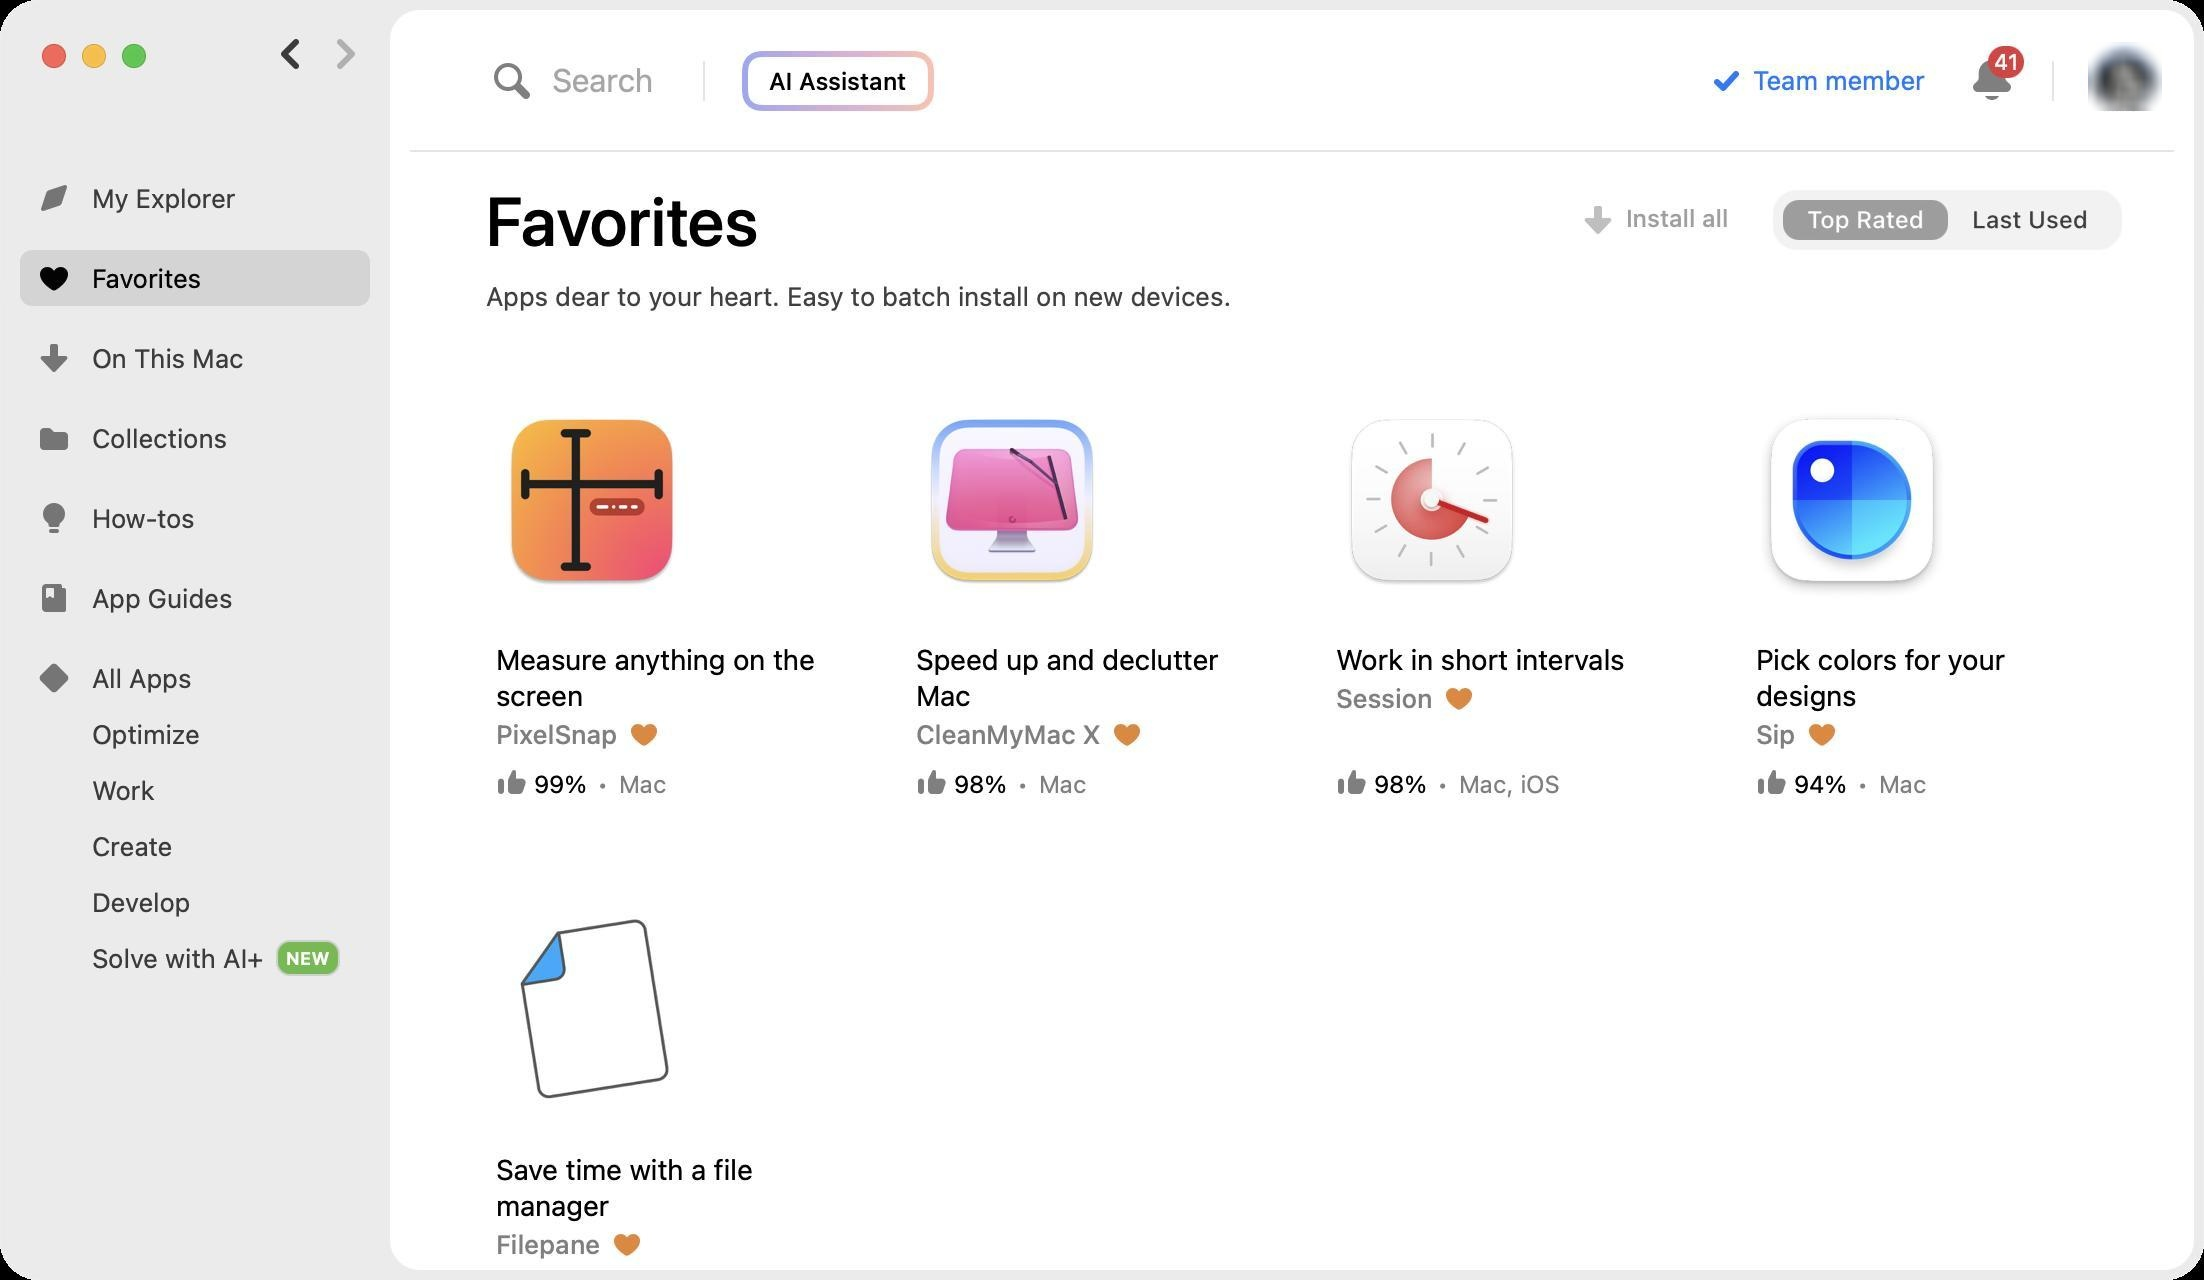
Accessibility tree:
{"name": "", "role": "AXWindow", "description": null, "role_description": "standard window", "value": null, "position": "220.00;132.00", "size": "1102;640", "children": [{"name": null, "role": "AXTable", "description": "Application categories", "role_description": "table", "value": null, "position": "10.00;85.00", "size": "175;408", "children": [{"name": null, "role": "AXRow", "description": null, "role_description": "table row", "value": null, "position": "10.00;85.00", "size": "175;40", "children": [{"name": null, "role": "AXCell", "description": null, "role_description": "cell", "value": null, "position": "16.00;85.00", "size": "163;40", "children": [{"name": null, "role": "AXImage", "description": "Discover", "role_description": "image", "value": null, "position": "19.00;91.00", "size": "16;16", "children": []}, {"name": null, "role": "AXStaticText", "description": null, "role_description": "text", "value": "My Explorer", "position": "44.00;91.00", "size": "76;16", "children": []}]}]}, {"name": null, "role": "AXRow", "description": null, "role_description": "table row", "value": null, "position": "10.00;125.00", "size": "175;40", "children": [{"name": null, "role": "AXCell", "description": null, "role_description": "cell", "value": null, "position": "16.00;125.00", "size": "163;40", "children": [{"name": null, "role": "AXImage", "description": "Favorites", "role_description": "image", "value": null, "position": "19.00;131.00", "size": "16;16", "children": []}, {"name": null, "role": "AXStaticText", "description": null, "role_description": "text", "value": "Favorites", "position": "44.00;131.00", "size": "59;16", "children": []}]}]}, {"name": null, "role": "AXRow", "description": null, "role_description": "table row", "value": null, "position": "10.00;165.00", "size": "175;40", "children": [{"name": null, "role": "AXCell", "description": null, "role_description": "cell", "value": null, "position": "16.00;165.00", "size": "163;40", "children": [{"name": null, "role": "AXImage", "description": "OnThisMac", "role_description": "image", "value": null, "position": "19.00;171.00", "size": "16;16", "children": []}, {"name": null, "role": "AXStaticText", "description": null, "role_description": "text", "value": "On This Mac", "position": "44.00;171.00", "size": "80;16", "children": []}]}]}, {"name": null, "role": "AXRow", "description": null, "role_description": "table row", "value": null, "position": "10.00;205.00", "size": "175;40", "children": [{"name": null, "role": "AXCell", "description": null, "role_description": "cell", "value": null, "position": "16.00;205.00", "size": "163;40", "children": [{"name": null, "role": "AXImage", "description": "Collections", "role_description": "image", "value": null, "position": "19.00;211.00", "size": "16;16", "children": []}, {"name": null, "role": "AXStaticText", "description": null, "role_description": "text", "value": "Collections", "position": "44.00;211.00", "size": "72;16", "children": []}]}]}, {"name": null, "role": "AXRow", "description": null, "role_description": "table row", "value": null, "position": "10.00;245.00", "size": "175;40", "children": [{"name": null, "role": "AXCell", "description": null, "role_description": "cell", "value": null, "position": "16.00;245.00", "size": "163;40", "children": [{"name": null, "role": "AXImage", "description": "How Tos", "role_description": "image", "value": null, "position": "19.00;251.00", "size": "16;16", "children": []}, {"name": null, "role": "AXStaticText", "description": null, "role_description": "text", "value": "How-tos", "position": "44.00;251.00", "size": "56;16", "children": []}]}]}, {"name": null, "role": "AXRow", "description": null, "role_description": "table row", "value": null, "position": "10.00;285.00", "size": "175;40", "children": [{"name": null, "role": "AXCell", "description": null, "role_description": "cell", "value": null, "position": "16.00;285.00", "size": "163;40", "children": [{"name": null, "role": "AXImage", "description": "Tutorials", "role_description": "image", "value": null, "position": "19.00;291.00", "size": "16;16", "children": []}, {"name": null, "role": "AXStaticText", "description": null, "role_description": "text", "value": "App Guides", "position": "44.00;291.00", "size": "74;16", "children": []}]}]}, {"name": null, "role": "AXRow", "description": null, "role_description": "table row", "value": null, "position": "10.00;325.00", "size": "175;28", "children": [{"name": null, "role": "AXCell", "description": null, "role_description": "cell", "value": null, "position": "16.00;325.00", "size": "163;28", "children": [{"name": null, "role": "AXImage", "description": "AllApps", "role_description": "image", "value": null, "position": "19.00;331.00", "size": "16;16", "children": []}, {"name": null, "role": "AXStaticText", "description": null, "role_description": "text", "value": "All Apps", "position": "44.00;331.00", "size": "54;16", "children": []}]}]}, {"name": null, "role": "AXRow", "description": null, "role_description": "table row", "value": null, "position": "10.00;353.00", "size": "175;28", "children": [{"name": null, "role": "AXCell", "description": null, "role_description": "cell", "value": null, "position": "16.00;353.00", "size": "163;28", "children": [{"name": null, "role": "AXImage", "description": "", "role_description": "image", "value": null, "position": "19.00;359.00", "size": "16;16", "children": []}, {"name": null, "role": "AXStaticText", "description": null, "role_description": "text", "value": "Optimize", "position": "44.00;359.00", "size": "58;16", "children": []}]}]}, {"name": null, "role": "AXRow", "description": null, "role_description": "table row", "value": null, "position": "10.00;381.00", "size": "175;28", "children": [{"name": null, "role": "AXCell", "description": null, "role_description": "cell", "value": null, "position": "16.00;381.00", "size": "163;28", "children": [{"name": null, "role": "AXImage", "description": "", "role_description": "image", "value": null, "position": "19.00;387.00", "size": "16;16", "children": []}, {"name": null, "role": "AXStaticText", "description": null, "role_description": "text", "value": "Work", "position": "44.00;387.00", "size": "36;16", "children": []}]}]}, {"name": null, "role": "AXRow", "description": null, "role_description": "table row", "value": null, "position": "10.00;409.00", "size": "175;28", "children": [{"name": null, "role": "AXCell", "description": null, "role_description": "cell", "value": null, "position": "16.00;409.00", "size": "163;28", "children": [{"name": null, "role": "AXImage", "description": "", "role_description": "image", "value": null, "position": "19.00;415.00", "size": "16;16", "children": []}, {"name": null, "role": "AXStaticText", "description": null, "role_description": "text", "value": "Create", "position": "44.00;415.00", "size": "44;16", "children": []}]}]}, {"name": null, "role": "AXRow", "description": null, "role_description": "table row", "value": null, "position": "10.00;437.00", "size": "175;28", "children": [{"name": null, "role": "AXCell", "description": null, "role_description": "cell", "value": null, "position": "16.00;437.00", "size": "163;28", "children": [{"name": null, "role": "AXImage", "description": "", "role_description": "image", "value": null, "position": "19.00;443.00", "size": "16;16", "children": []}, {"name": null, "role": "AXStaticText", "description": null, "role_description": "text", "value": "Develop", "position": "44.00;443.00", "size": "54;16", "children": []}]}]}, {"name": null, "role": "AXRow", "description": null, "role_description": "table row", "value": null, "position": "10.00;465.00", "size": "175;28", "children": [{"name": null, "role": "AXCell", "description": null, "role_description": "cell", "value": null, "position": "16.00;465.00", "size": "163;28", "children": [{"name": null, "role": "AXImage", "description": "", "role_description": "image", "value": null, "position": "19.00;471.00", "size": "16;16", "children": []}, {"name": null, "role": "AXStaticText", "description": null, "role_description": "text", "value": "Solve with AI+", "position": "44.00;471.00", "size": "90;16", "children": []}, {"name": null, "role": "AXStaticText", "description": null, "role_description": "text", "value": "NEW", "position": "139.00;473.50", "size": "30;11", "children": []}]}]}, {"name": null, "role": "AXColumn", "description": null, "role_description": "column", "value": null, "position": "10.00;85.00", "size": "175;408", "children": []}]}, {"name": null, "role": "AXUnknown", "description": "Forward", "role_description": "unknown", "value": null, "position": "166.00;19.00", "size": "14;16", "children": [{"name": null, "role": "AXImage", "description": "", "role_description": "image", "value": null, "position": "168.00;19.00", "size": "10;16", "children": []}]}, {"name": null, "role": "AXUnknown", "description": "Back", "role_description": "unknown", "value": null, "position": "138.00;19.00", "size": "14;16", "children": [{"name": null, "role": "AXImage", "description": "NavigationArrow", "role_description": "image", "value": null, "position": "140.00;19.00", "size": "10;16", "children": []}]}, {"name": null, "role": "AXGroup", "description": null, "role_description": "group", "value": null, "position": "195.00;5.00", "size": "902;630", "children": [{"name": null, "role": "AXScrollArea", "description": null, "role_description": "scroll area", "value": null, "position": "231.00;76.00", "size": "866;539", "children": [{"name": null, "role": "AXList", "description": "Application collection view", "role_description": "collection", "value": null, "position": "231.00;50.00", "size": "830;625", "children": [{"name": null, "role": "AXList", "description": "Favorites", "role_description": "section", "value": null, "position": "231.00;50.00", "size": "866;625", "children": [{"name": null, "role": "AXGroup", "description": null, "role_description": "group", "value": null, "position": "231.00;50.00", "size": "830;135", "children": [{"name": null, "role": "AXStaticText", "description": null, "role_description": "text", "value": "Favorites", "position": "241.00;90.00", "size": "141;40", "children": []}, {"name": null, "role": "AXStaticText", "description": null, "role_description": "text", "value": "Apps dear to your heart. Easy to batch install on new devices.", "position": "241.00;140.00", "size": "377;16", "children": []}, {"name": null, "role": "AXGroup", "description": "Sort all apps", "role_description": "group", "value": null, "position": "886.50;95.00", "size": "174;30", "children": [{"name": null, "role": "AXRadioButton", "description": "Top Rated", "role_description": "radio button", "value": true, "position": "891.50;100.00", "size": "82;20", "children": []}, {"name": null, "role": "AXRadioButton", "description": "Last Used", "role_description": "radio button", "value": false, "position": "974.00;100.00", "size": "82;20", "children": []}]}, {"name": null, "role": "AXButton", "description": "Install all", "role_description": "button", "value": null, "position": "791.00;95.00", "size": "76;30", "children": [{"name": null, "role": "AXStaticText", "description": null, "role_description": "text", "value": "Install all", "position": "811.00;101.50", "size": "56;15", "children": []}]}]}, {"name": null, "role": "AXGroup", "description": null, "role_description": "group", "value": null, "position": "231.00;185.00", "size": "200;235", "children": [{"name": null, "role": "AXLink", "description": "PixelSnap", "role_description": "link", "value": null, "position": "246.00;200.00", "size": "170;205", "children": [{"name": null, "role": "AXImage", "description": "Application icon", "role_description": "image", "value": null, "position": "246.00;200.00", "size": "100;100", "children": []}, {"name": null, "role": "AXStaticText", "description": null, "role_description": "text", "value": "PixelSnap", "position": "246.00;359.00", "size": "65;17", "children": []}, {"name": null, "role": "AXButton", "description": "Favorite", "role_description": "button", "value": null, "position": "312.00;357.50", "size": "20;20", "children": []}, {"name": null, "role": "AXStaticText", "description": null, "role_description": "text", "value": "Measure anything on the screen", "position": "246.00;320.00", "size": "170;36", "children": []}, {"name": null, "role": "AXImage", "description": "RateAppIcon", "role_description": "image", "value": null, "position": "248.00;384.00", "size": "16;16", "children": []}, {"name": null, "role": "AXStaticText", "description": null, "role_description": "text", "value": "99%", "position": "265.00;384.50", "size": "30;15", "children": []}, {"name": null, "role": "AXStaticText", "description": null, "role_description": "text", "value": "•", "position": "296.50;384.50", "size": "10;15", "children": []}, {"name": null, "role": "AXStaticText", "description": null, "role_description": "text", "value": "Mac", "position": "307.50;384.50", "size": "28;15", "children": []}]}]}, {"name": null, "role": "AXGroup", "description": null, "role_description": "group", "value": null, "position": "441.00;185.00", "size": "200;235", "children": [{"name": null, "role": "AXLink", "description": "CleanMyMac X", "role_description": "link", "value": null, "position": "456.00;200.00", "size": "170;205", "children": [{"name": null, "role": "AXImage", "description": "Application icon", "role_description": "image", "value": null, "position": "456.00;200.00", "size": "100;100", "children": []}, {"name": null, "role": "AXStaticText", "description": null, "role_description": "text", "value": "CleanMyMac X", "position": "456.00;359.00", "size": "96;17", "children": []}, {"name": null, "role": "AXButton", "description": "Favorite", "role_description": "button", "value": null, "position": "553.50;357.50", "size": "20;20", "children": []}, {"name": null, "role": "AXStaticText", "description": null, "role_description": "text", "value": "Speed up and declutter Mac", "position": "456.00;320.00", "size": "170;36", "children": []}, {"name": null, "role": "AXImage", "description": "RateAppIcon", "role_description": "image", "value": null, "position": "458.00;384.00", "size": "16;16", "children": []}, {"name": null, "role": "AXStaticText", "description": null, "role_description": "text", "value": "98%", "position": "475.00;384.50", "size": "30;15", "children": []}, {"name": null, "role": "AXStaticText", "description": null, "role_description": "text", "value": "•", "position": "506.50;384.50", "size": "10;15", "children": []}, {"name": null, "role": "AXStaticText", "description": null, "role_description": "text", "value": "Mac", "position": "517.50;384.50", "size": "28;15", "children": []}]}]}, {"name": null, "role": "AXGroup", "description": null, "role_description": "group", "value": null, "position": "651.00;185.00", "size": "200;235", "children": [{"name": null, "role": "AXLink", "description": "Session", "role_description": "link", "value": null, "position": "666.00;200.00", "size": "170;205", "children": [{"name": null, "role": "AXImage", "description": "Application icon", "role_description": "image", "value": null, "position": "666.00;200.00", "size": "100;100", "children": []}, {"name": null, "role": "AXStaticText", "description": null, "role_description": "text", "value": "Session", "position": "666.00;341.00", "size": "52;17", "children": []}, {"name": null, "role": "AXButton", "description": "Favorite", "role_description": "button", "value": null, "position": "719.50;339.50", "size": "20;20", "children": []}, {"name": null, "role": "AXStaticText", "description": null, "role_description": "text", "value": "Work in short intervals", "position": "666.00;320.00", "size": "170;18", "children": []}, {"name": null, "role": "AXImage", "description": "RateAppIcon", "role_description": "image", "value": null, "position": "668.00;384.00", "size": "16;16", "children": []}, {"name": null, "role": "AXStaticText", "description": null, "role_description": "text", "value": "98%", "position": "685.00;384.50", "size": "30;15", "children": []}, {"name": null, "role": "AXStaticText", "description": null, "role_description": "text", "value": "•", "position": "716.50;384.50", "size": "10;15", "children": []}, {"name": null, "role": "AXStaticText", "description": null, "role_description": "text", "value": "Mac, iOS", "position": "727.50;384.50", "size": "55;15", "children": []}]}]}, {"name": null, "role": "AXGroup", "description": null, "role_description": "group", "value": null, "position": "861.00;185.00", "size": "200;235", "children": [{"name": null, "role": "AXLink", "description": "Sip", "role_description": "link", "value": null, "position": "876.00;200.00", "size": "170;205", "children": [{"name": null, "role": "AXImage", "description": "Application icon", "role_description": "image", "value": null, "position": "876.00;200.00", "size": "100;100", "children": []}, {"name": null, "role": "AXStaticText", "description": null, "role_description": "text", "value": "Sip", "position": "876.00;359.00", "size": "24;17", "children": []}, {"name": null, "role": "AXButton", "description": "Favorite", "role_description": "button", "value": null, "position": "901.00;357.50", "size": "20;20", "children": []}, {"name": null, "role": "AXStaticText", "description": null, "role_description": "text", "value": "Pick colors for your designs", "position": "876.00;320.00", "size": "170;36", "children": []}, {"name": null, "role": "AXImage", "description": "RateAppIcon", "role_description": "image", "value": null, "position": "878.00;384.00", "size": "16;16", "children": []}, {"name": null, "role": "AXStaticText", "description": null, "role_description": "text", "value": "94%", "position": "895.00;384.50", "size": "30;15", "children": []}, {"name": null, "role": "AXStaticText", "description": null, "role_description": "text", "value": "•", "position": "926.50;384.50", "size": "10;15", "children": []}, {"name": null, "role": "AXStaticText", "description": null, "role_description": "text", "value": "Mac", "position": "937.50;384.50", "size": "28;15", "children": []}]}]}, {"name": null, "role": "AXGroup", "description": null, "role_description": "group", "value": null, "position": "231.00;440.00", "size": "200;235", "children": [{"name": null, "role": "AXLink", "description": "Filepane", "role_description": "link", "value": null, "position": "246.00;455.00", "size": "170;205", "children": [{"name": null, "role": "AXImage", "description": "Application icon", "role_description": "image", "value": null, "position": "246.00;455.00", "size": "100;100", "children": []}, {"name": null, "role": "AXStaticText", "description": null, "role_description": "text", "value": "Filepane", "position": "246.00;614.00", "size": "56;17", "children": []}, {"name": null, "role": "AXButton", "description": "Favorite", "role_description": "button", "value": null, "position": "303.50;612.50", "size": "20;20", "children": []}, {"name": null, "role": "AXStaticText", "description": null, "role_description": "text", "value": "Save time with a file manager", "position": "246.00;575.00", "size": "170;36", "children": []}, {"name": null, "role": "AXImage", "description": "RateAppIcon", "role_description": "image", "value": null, "position": "248.00;639.00", "size": "16;16", "children": []}, {"name": null, "role": "AXStaticText", "description": null, "role_description": "text", "value": "93%", "position": "265.00;639.50", "size": "30;15", "children": []}, {"name": null, "role": "AXStaticText", "description": null, "role_description": "text", "value": "•", "position": "296.50;639.50", "size": "10;15", "children": []}, {"name": null, "role": "AXStaticText", "description": null, "role_description": "text", "value": "Mac", "position": "307.50;639.50", "size": "28;15", "children": []}]}]}]}]}, {"name": null, "role": "AXScrollBar", "description": null, "role_description": "scroll bar", "value": 0.3023255813953488, "position": "1081.00;76.00", "size": "16;556", "children": [{"name": null, "role": "AXValueIndicator", "description": null, "role_description": "value indicator", "value": 0.3023255813953488, "position": "1085.00;99.00", "size": "12;480", "children": []}, {"name": null, "role": "AXButton", "description": null, "role_description": "increment arrow button", "value": null, "position": "1081.00;76.00", "size": "0;0", "children": []}, {"name": null, "role": "AXButton", "description": null, "role_description": "decrement arrow button", "value": null, "position": "1081.00;76.00", "size": "0;0", "children": []}, {"name": null, "role": "AXButton", "description": null, "role_description": "increment page button", "value": null, "position": "1085.00;579.50", "size": "12;52", "children": []}, {"name": null, "role": "AXButton", "description": null, "role_description": "decrement page button", "value": null, "position": "1085.00;76.00", "size": "12;23", "children": []}]}]}]}, {"name": null, "role": "AXButton", "description": "Your account picture", "role_description": "button", "value": null, "position": "1047.00;7.50", "size": "48;48", "children": [{"name": null, "role": "AXImage", "description": null, "role_description": "image", "value": null, "position": "1047.00;25.50", "size": "30;30", "children": []}]}, {"name": null, "role": "AXLink", "description": "Team member", "role_description": "link", "value": null, "position": "854.50;32.50", "size": "110;16", "children": [{"name": null, "role": "AXStaticText", "description": null, "role_description": "text", "value": "Team member", "position": "874.50;32.00", "size": "90;16", "children": []}]}, {"name": null, "role": "AXButton", "description": null, "role_description": "button", "value": null, "position": "984.00;29.00", "size": "23;23", "children": [{"name": null, "role": "AXImage", "description": "NotificationsIcon", "role_description": "image", "value": null, "position": "984.00;29.00", "size": "23;23", "children": []}, {"name": null, "role": "AXStaticText", "description": null, "role_description": "text", "value": "41", "position": "993.00;24.00", "size": "20;14", "children": []}]}, {"name": null, "role": "AXGroup", "description": null, "role_description": "group", "value": null, "position": "372.50;-24.00", "size": "93;78", "children": [{"name": null, "role": "AXButton", "description": "AI Assistant", "role_description": "button", "value": null, "position": "371.00;25.50", "size": "96;30", "children": []}]}, {"name": null, "role": "AXGroup", "description": null, "role_description": "group", "value": null, "position": "246.00;18.50", "size": "96;44", "children": [{"name": null, "role": "AXTextField", "description": "Setapp application search", "role_description": "search text field", "value": "", "position": "274.00;31.00", "size": "66;19", "children": []}]}, {"name": null, "role": "AXButton", "description": null, "role_description": "close button", "value": null, "position": "20.00;20.00", "size": "14;16", "children": []}, {"name": null, "role": "AXButton", "description": null, "role_description": "full screen button", "value": null, "position": "60.00;20.00", "size": "14;16", "children": [{"name": null, "role": "AXGroup", "description": null, "role_description": "group", "value": null, "position": "60.00;20.00", "size": "14;16", "children": [{"name": null, "role": "AXGroup", "description": null, "role_description": "group", "value": null, "position": "60.00;20.00", "size": "14;16", "children": []}]}]}, {"name": null, "role": "AXButton", "description": null, "role_description": "minimize button", "value": null, "position": "40.00;20.00", "size": "14;16", "children": []}]}